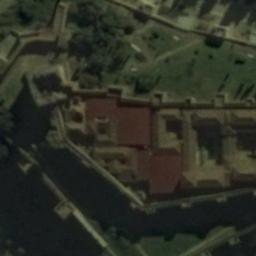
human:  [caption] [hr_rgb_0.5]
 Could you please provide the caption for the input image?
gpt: Half of the roof of this palace is red .

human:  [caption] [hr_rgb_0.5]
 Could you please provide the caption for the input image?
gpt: The palace is on the grass next to some trees .

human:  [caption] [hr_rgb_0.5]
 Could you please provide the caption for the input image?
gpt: The red-brown palace has long walls and a lawn .

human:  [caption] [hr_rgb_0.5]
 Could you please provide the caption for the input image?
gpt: Many trees are near the palace .

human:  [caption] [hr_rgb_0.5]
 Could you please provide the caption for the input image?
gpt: There are some green trees beside the palace .